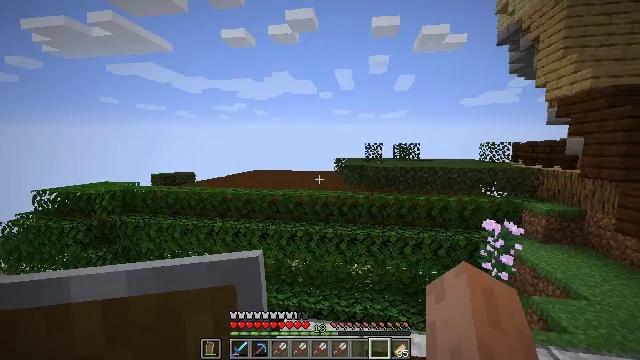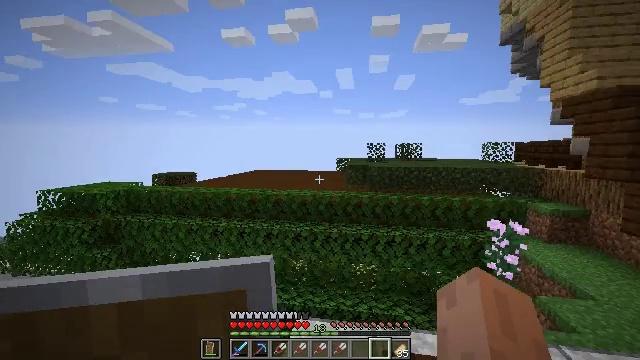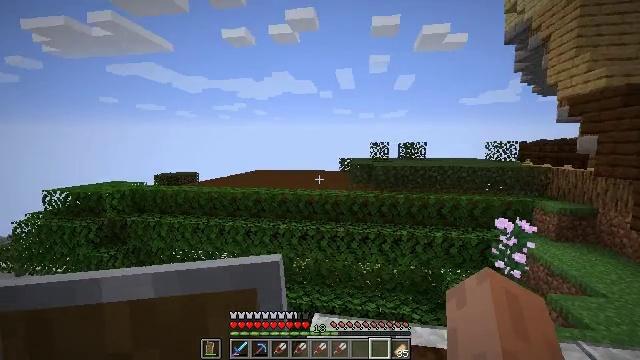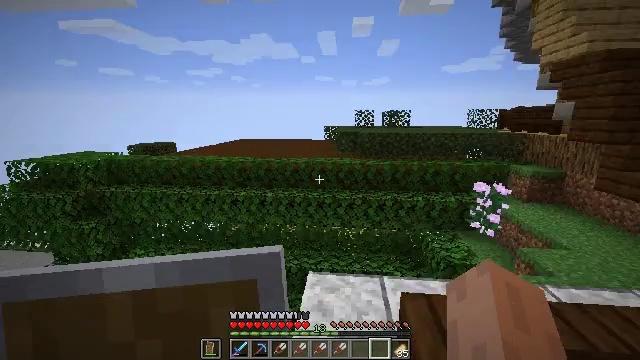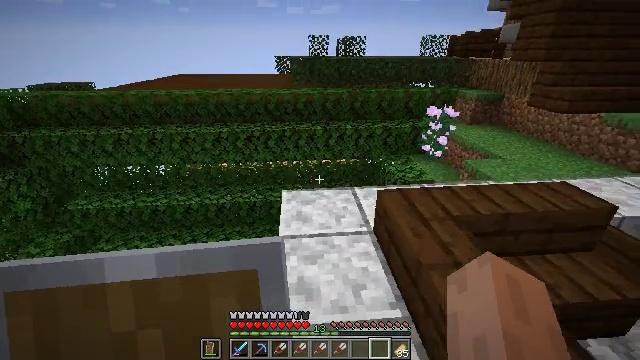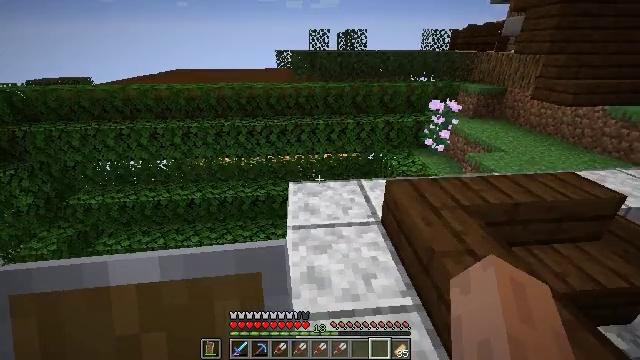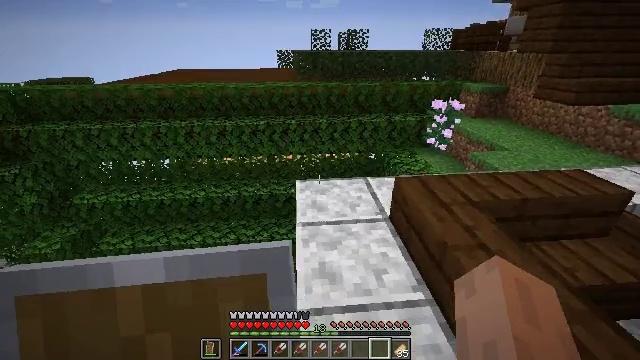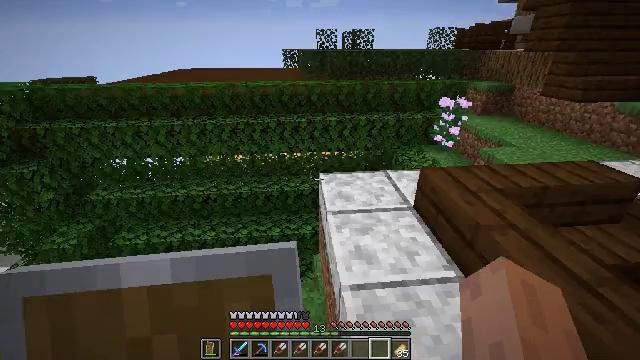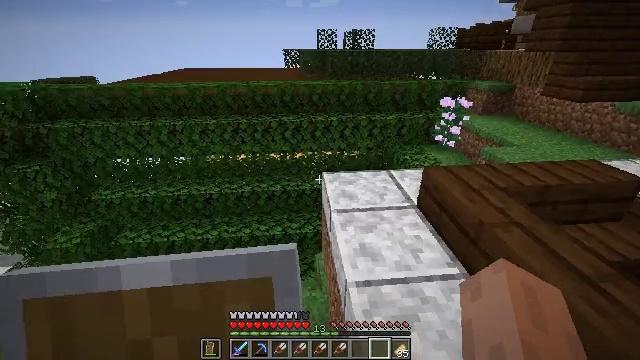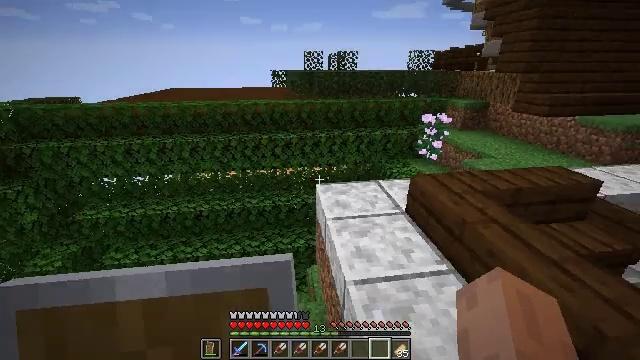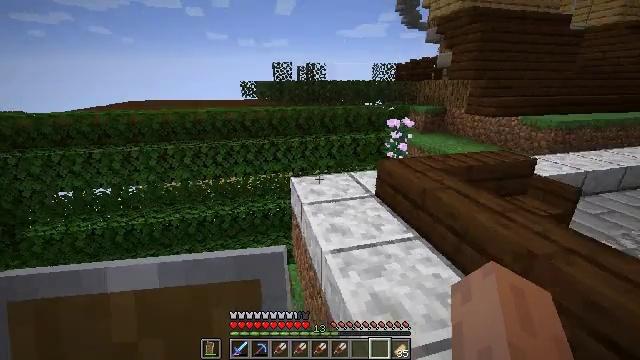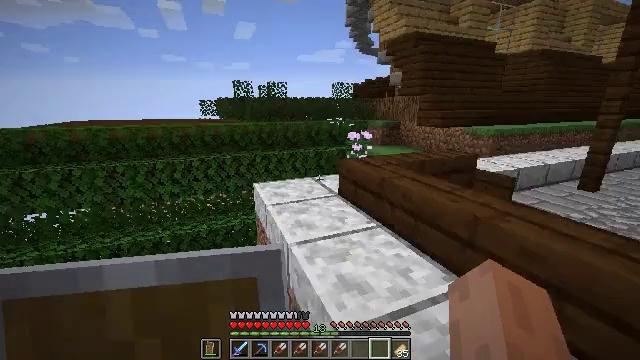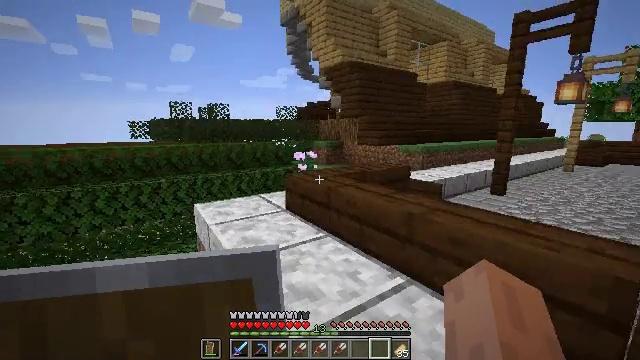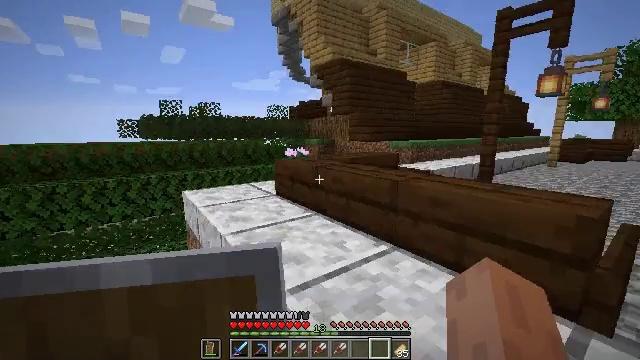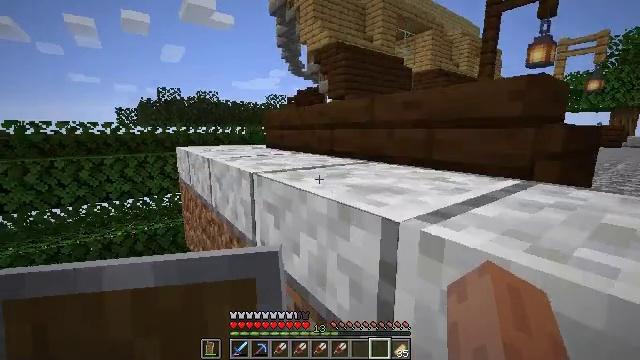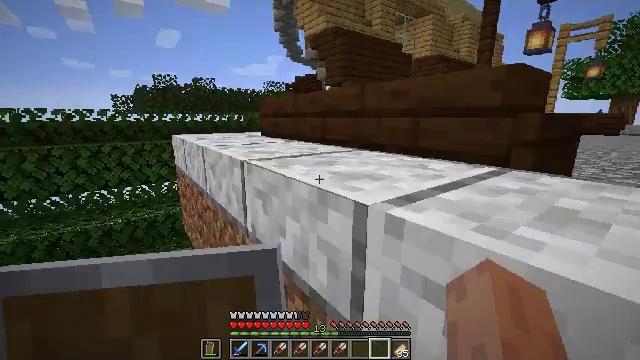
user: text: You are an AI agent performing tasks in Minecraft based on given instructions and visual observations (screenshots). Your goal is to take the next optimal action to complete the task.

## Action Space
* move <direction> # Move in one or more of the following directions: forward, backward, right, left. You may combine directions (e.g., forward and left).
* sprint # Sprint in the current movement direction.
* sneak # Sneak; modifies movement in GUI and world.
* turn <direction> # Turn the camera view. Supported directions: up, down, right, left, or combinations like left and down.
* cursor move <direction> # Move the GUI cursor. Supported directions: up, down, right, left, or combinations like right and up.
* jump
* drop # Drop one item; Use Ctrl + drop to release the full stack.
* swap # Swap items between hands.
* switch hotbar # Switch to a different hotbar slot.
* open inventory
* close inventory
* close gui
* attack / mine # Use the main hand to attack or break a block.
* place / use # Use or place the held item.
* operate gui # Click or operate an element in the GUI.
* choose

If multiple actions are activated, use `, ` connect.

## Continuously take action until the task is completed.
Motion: motion action
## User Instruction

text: Harvest birch leaves for decorations.
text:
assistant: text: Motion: move left
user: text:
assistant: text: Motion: move left
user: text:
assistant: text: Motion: move left, turn right and down
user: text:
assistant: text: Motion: move left, turn right and down
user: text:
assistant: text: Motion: move back and move left
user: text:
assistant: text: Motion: move back and move left
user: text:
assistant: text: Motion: move back and move left
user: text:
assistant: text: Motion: move back
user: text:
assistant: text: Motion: move back, turn right and up
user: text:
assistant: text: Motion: move back and move right, turn right and up
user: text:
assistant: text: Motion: move back and move right, turn right and up
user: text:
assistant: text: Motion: move back and move right, turn right and up
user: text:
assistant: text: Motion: move back and move right, turn right
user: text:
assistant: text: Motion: move back and move right, jump
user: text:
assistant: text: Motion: move right, turn down, jump
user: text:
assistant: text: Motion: move right, turn down, jump
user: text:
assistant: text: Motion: move right, turn down, jump
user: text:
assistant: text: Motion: turn down
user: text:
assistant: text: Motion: no_op
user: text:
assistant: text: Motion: turn right
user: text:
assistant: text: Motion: turn right and down
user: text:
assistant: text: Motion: move forward, turn right and down
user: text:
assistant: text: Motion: move forward, turn right and down
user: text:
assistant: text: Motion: move forward, turn right
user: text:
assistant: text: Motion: move forward, turn right, jump
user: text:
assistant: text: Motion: move forward, jump
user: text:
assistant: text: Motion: move forward, turn right, jump
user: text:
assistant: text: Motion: move forward, turn right, jump
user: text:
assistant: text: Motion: move forward, jump
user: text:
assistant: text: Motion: move forward, jump